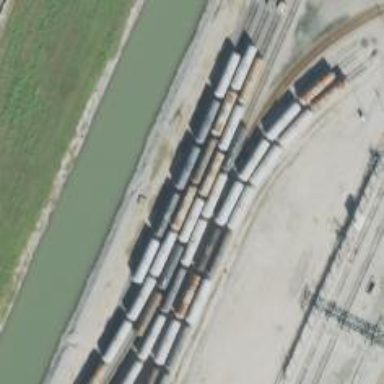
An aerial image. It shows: Railway spur service.